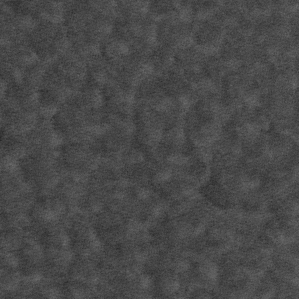
Label: frost